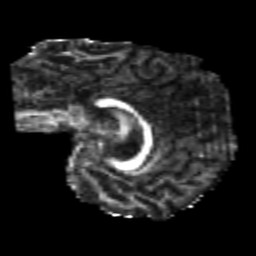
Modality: FA
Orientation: sagittal
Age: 21
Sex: male
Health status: healthy
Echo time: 0.074 s